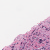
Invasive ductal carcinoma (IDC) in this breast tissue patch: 1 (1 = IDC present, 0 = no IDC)